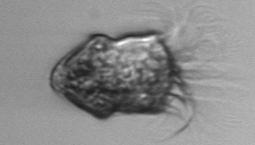
Label: Strombidium_inclinatum